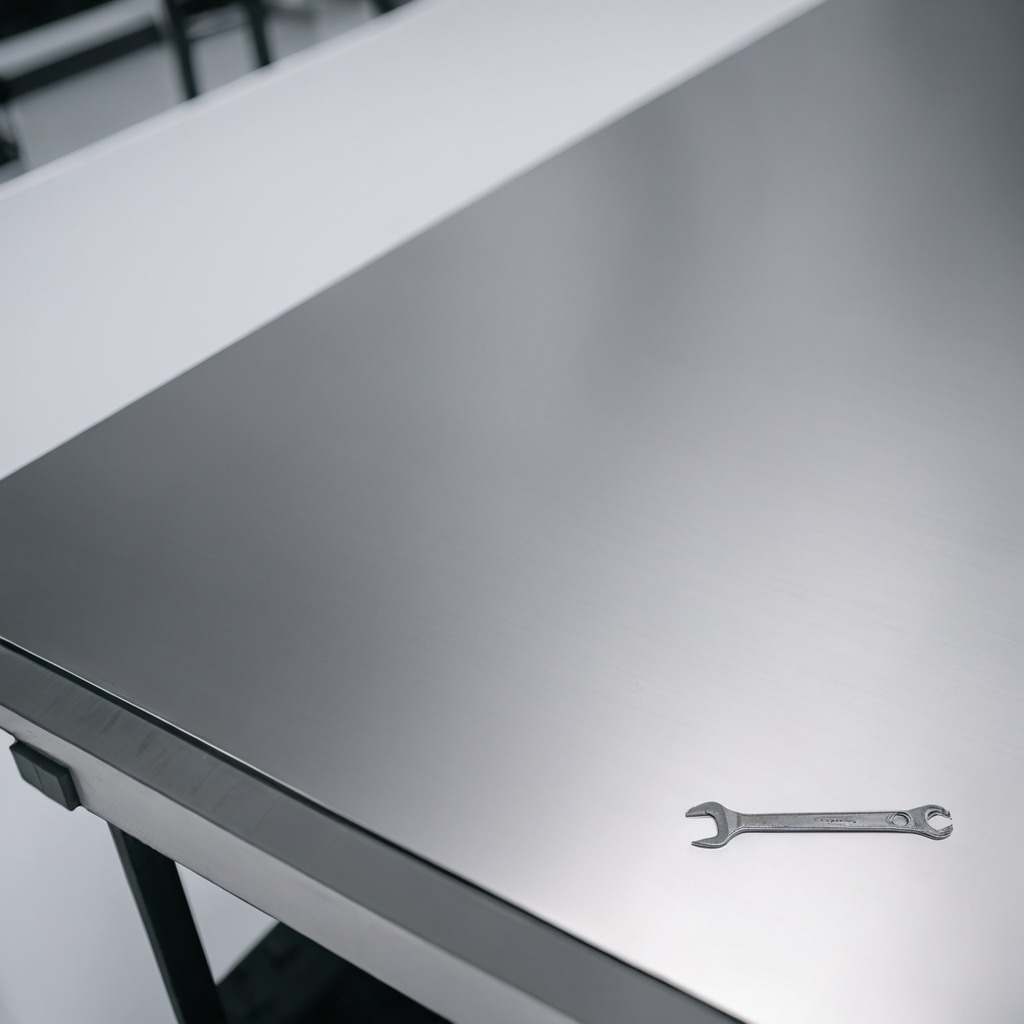
An wrench is lying on a stainless steel table in a high-end prototyping lab.